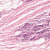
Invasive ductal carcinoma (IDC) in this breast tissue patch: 0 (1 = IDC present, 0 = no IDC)